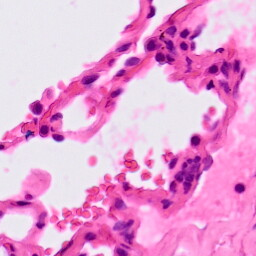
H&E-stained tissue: Lung